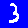
Digit: 3